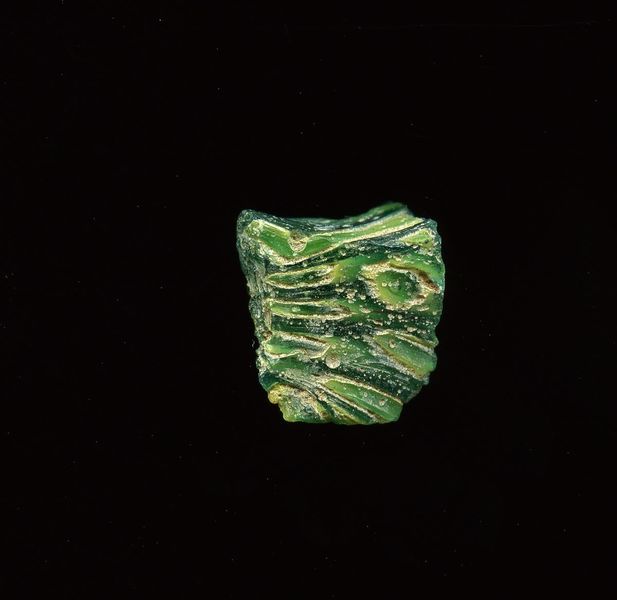
Titel: Mosaikglasfragment
Standort: Hamburg
Institution: Museum für Kunst und Gewerbe Hamburg
Schlagwörter: glas, antike, technik, geschnitten, mosaik, wandschmuck, kaiserzeit, gepresst, bodenbeläge, frühe kaiserzeit, prinzipat, römische, millefiori, mittlere, späte